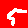
Digit: 5